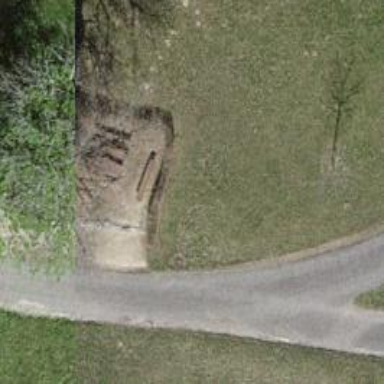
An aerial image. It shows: Bench for seating.